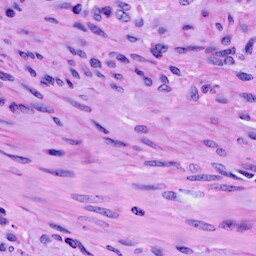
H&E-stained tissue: Cervix